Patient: sex F, age 32
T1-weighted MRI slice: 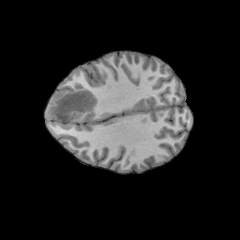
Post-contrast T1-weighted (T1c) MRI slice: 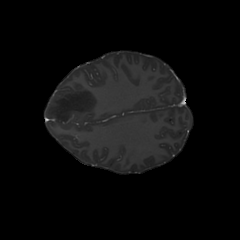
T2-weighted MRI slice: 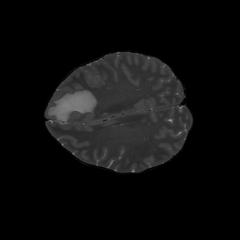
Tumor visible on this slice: yes
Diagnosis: Astrocytoma, IDH-mutant
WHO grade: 3